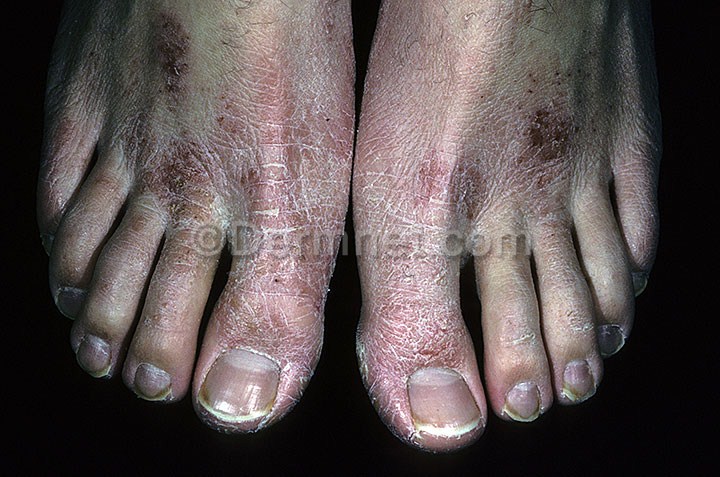
Disease: Eczema Photos